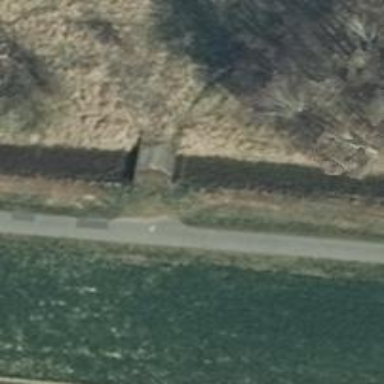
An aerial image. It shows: Dirt footway bridge.